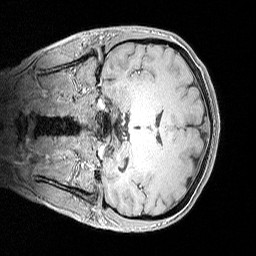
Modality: MP2RAGE
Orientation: coronal
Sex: female
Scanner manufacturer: siemens
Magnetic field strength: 3 T
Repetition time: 5 s
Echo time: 0.00292 s